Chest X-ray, AP view. Patient: 59 years old, sex M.
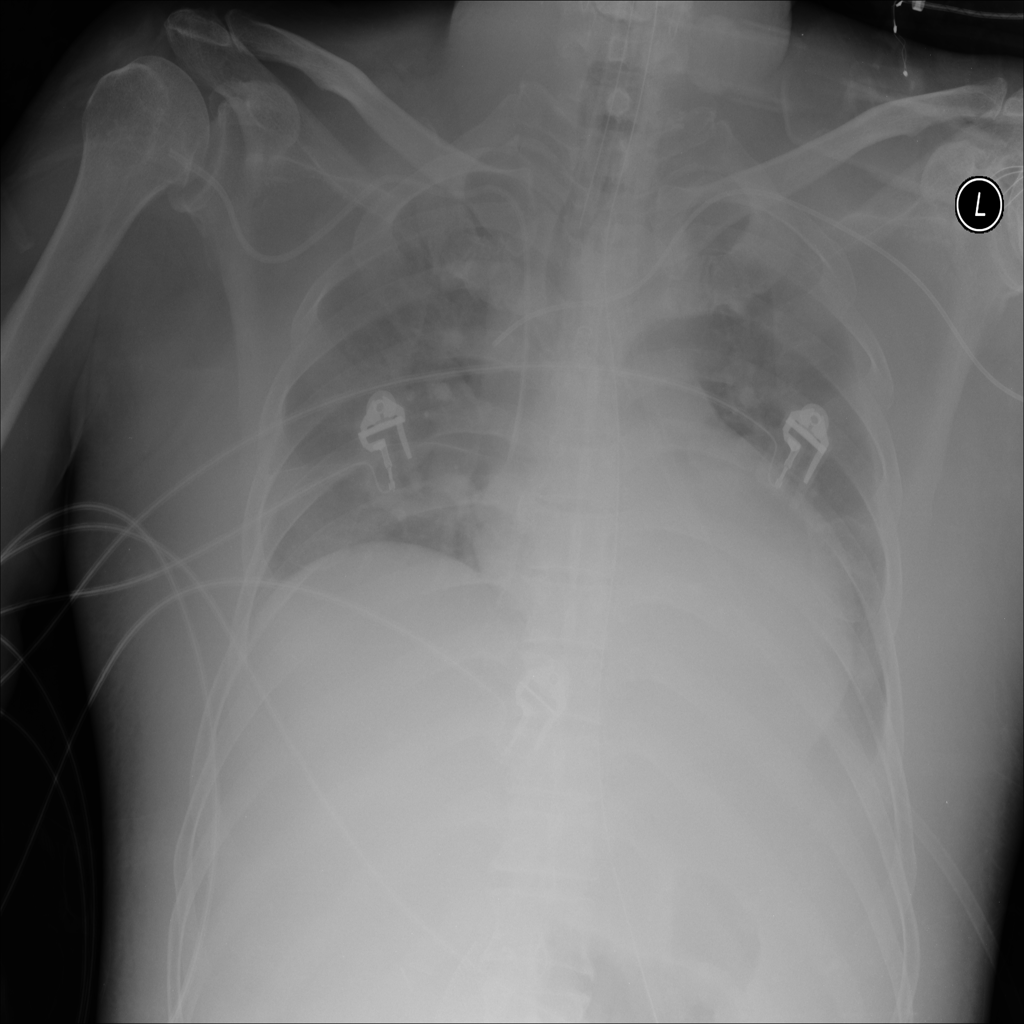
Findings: Consolidation, Effusion